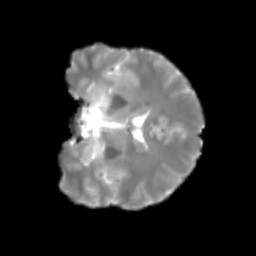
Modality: T2w
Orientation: coronal
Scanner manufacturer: siemens
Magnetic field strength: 3 T
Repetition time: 4 s
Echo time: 0.0594 s